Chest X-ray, AP view. Patient: 44 years old, sex M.
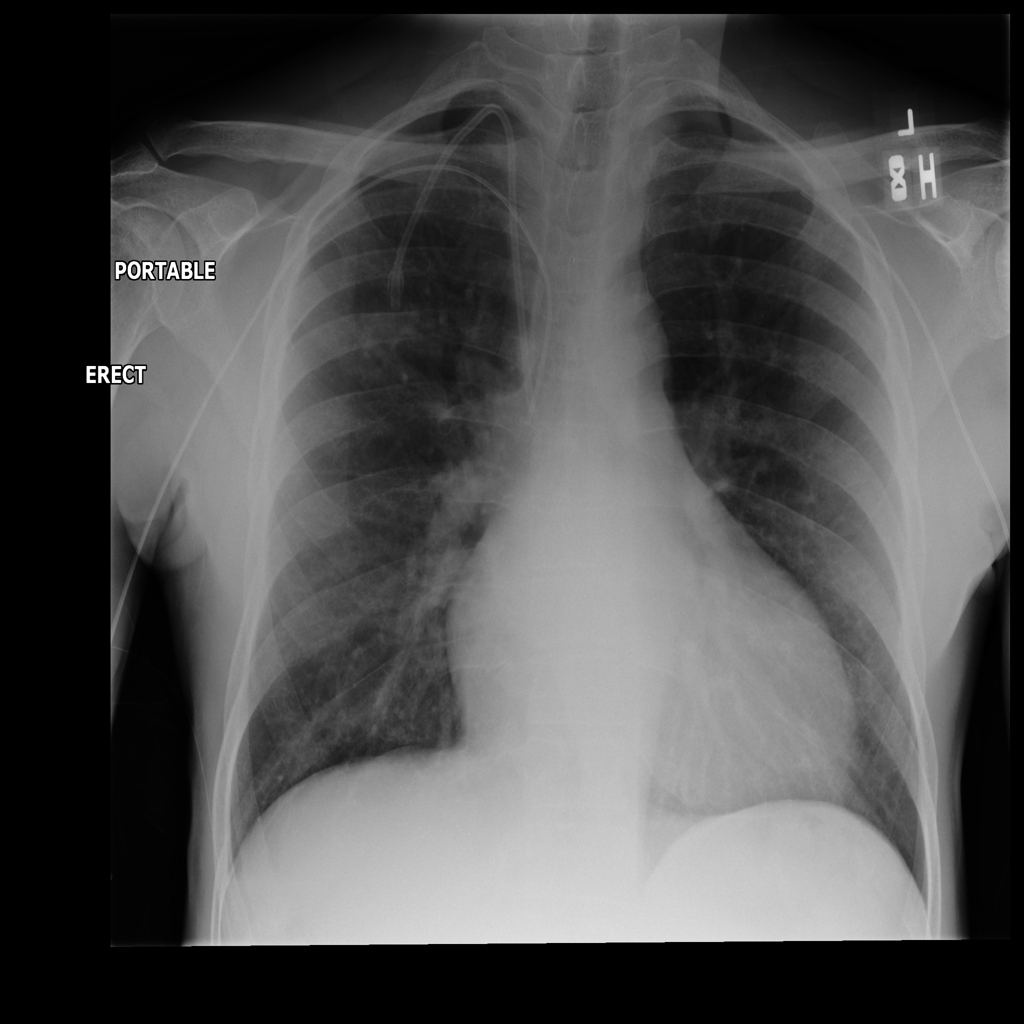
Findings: No Finding